Question: I know the center coordinates and an array of all coordinates of a polygon.
How can I find out which coordinate is the furthest coordinate for the center point with Javascript?
Center of bounds:
lat: -13.647141573542923lng: 109.75651876851946
Coordinates of the 4 polygon paths:
"lat:-9.10209673872643 , lng: 108.<PHONE>"
"lat:-16.97274101999901 , lng: 91.58203125"
"lat:-17.644022027872722 , lng: 120.234375"
"lat:-8.407168163601074 , lng: 120.41015625"

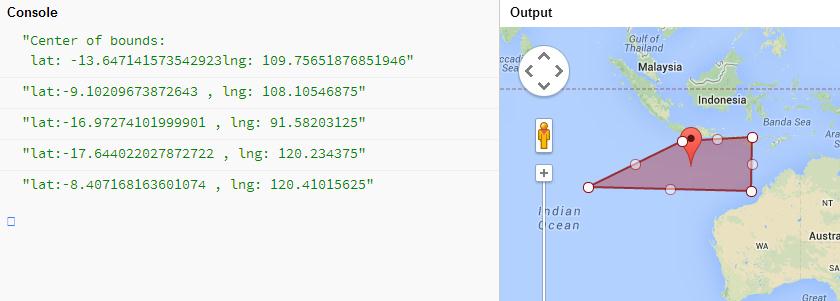
Answer: The canonical way of doing things:
- <URL>- 'p_i''d_i'- 'p_k''d_k = max_j d_j'
For distance calculation keep in mind that you can save yourself any operation that won't change the information "further away than", i.e. in euclidic coordinates you could save yourself taking the square root. Also multiplications by any constant can be omitted for this (as long as you don't need to actually know the distance, but only the information which point is the furthest away).